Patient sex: M
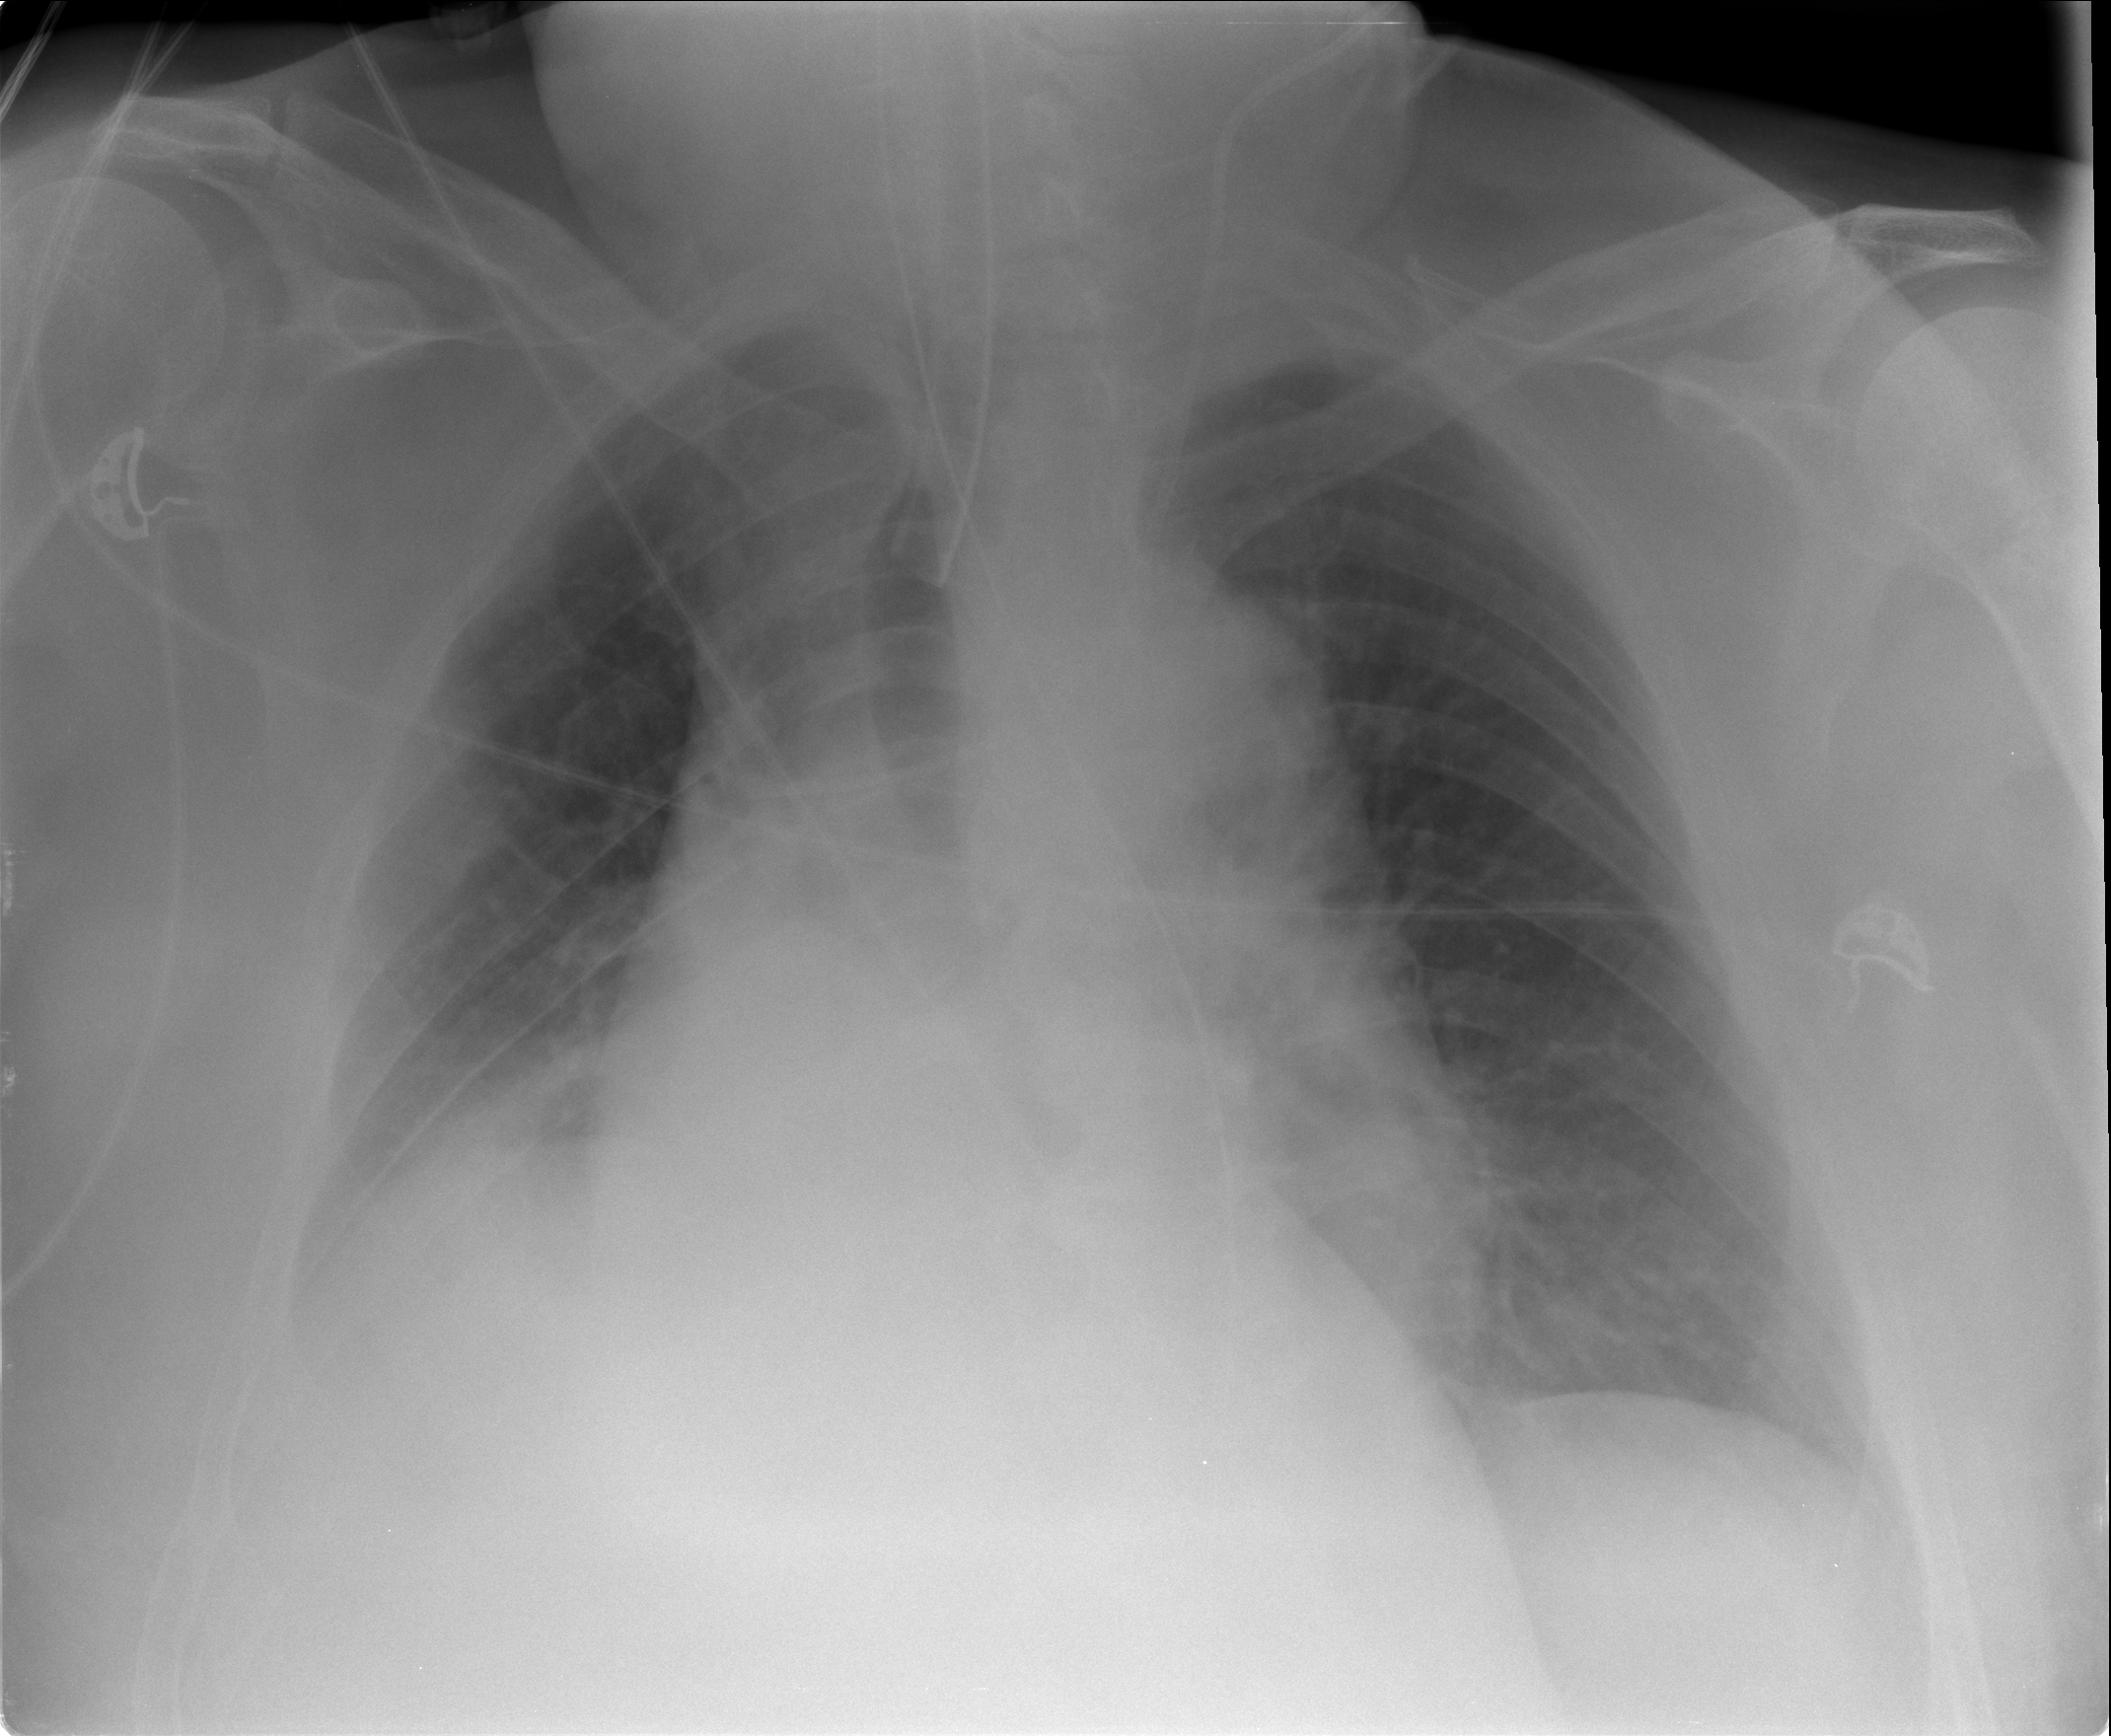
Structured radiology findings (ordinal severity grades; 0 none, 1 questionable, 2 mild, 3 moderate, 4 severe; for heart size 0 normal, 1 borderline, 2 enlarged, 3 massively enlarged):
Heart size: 2
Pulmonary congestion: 1
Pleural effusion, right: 2
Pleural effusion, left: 0
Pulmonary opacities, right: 0
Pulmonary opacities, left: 0
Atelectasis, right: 2
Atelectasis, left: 0